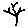
Label: tree